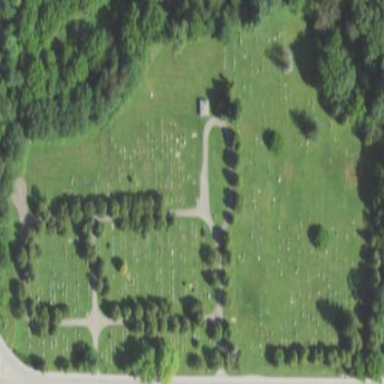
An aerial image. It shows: Grave yard.